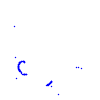
Particle: kaon